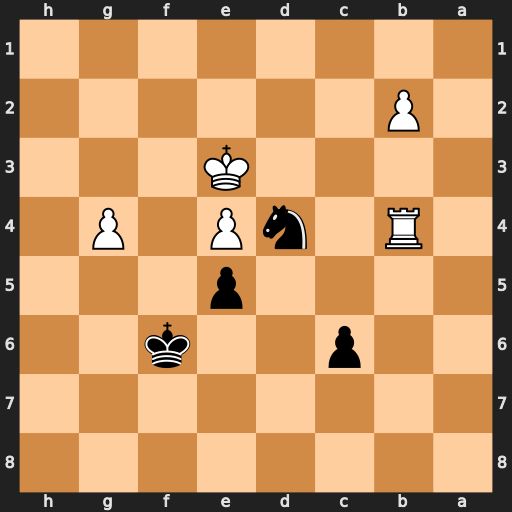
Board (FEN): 8/8/2p2k2/4p3/1R1nP1P1/4K3/1P6/8
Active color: b
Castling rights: -
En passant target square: -
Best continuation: Nc2+ Kd2 Nxb4